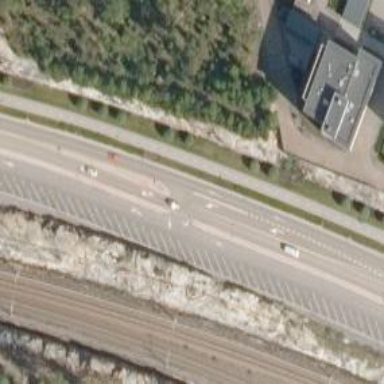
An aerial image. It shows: Parking area designed for park and ride for trains. The surface of the parking area includes space for train services.